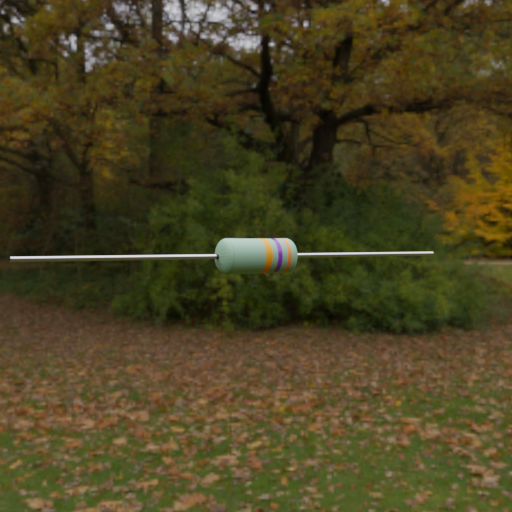
Resistor colour bands (in order): orange, violet, orange